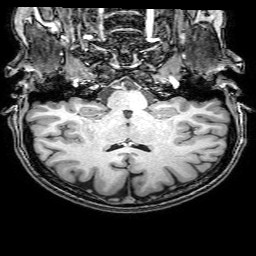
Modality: T1w
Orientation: sagittal
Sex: female
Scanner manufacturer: philips
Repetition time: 0.008191 s
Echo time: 0.00375 s